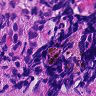
Metastatic tissue present: yes